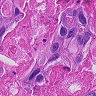
Metastatic tissue present: yes